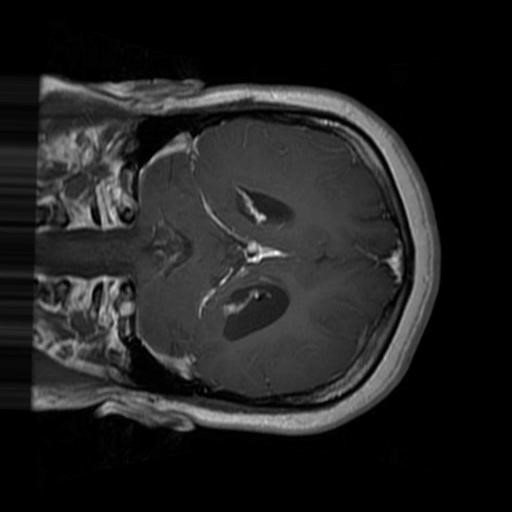
Label: brain_glioma